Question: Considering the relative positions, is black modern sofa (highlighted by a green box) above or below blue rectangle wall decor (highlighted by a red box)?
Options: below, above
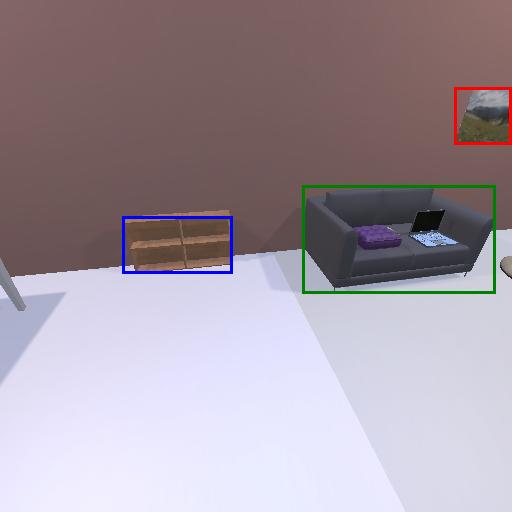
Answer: below